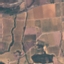
Label: PermanentCrop